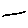
Label: line